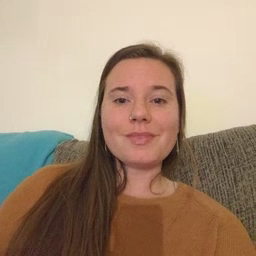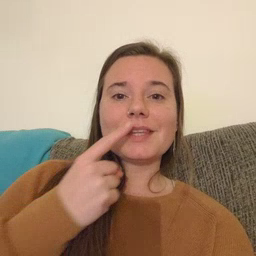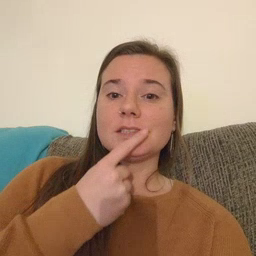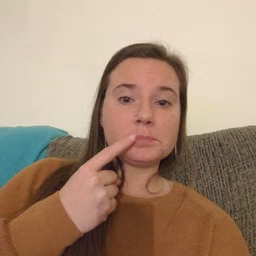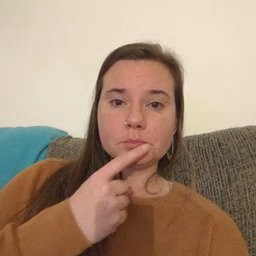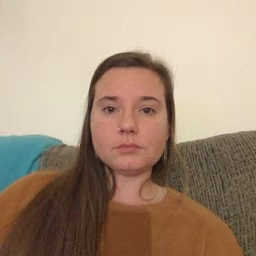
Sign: lips